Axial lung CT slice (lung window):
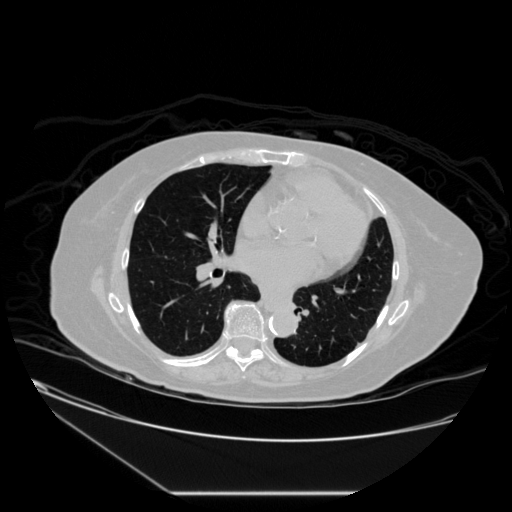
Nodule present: no